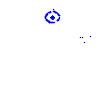
Particle: kaon